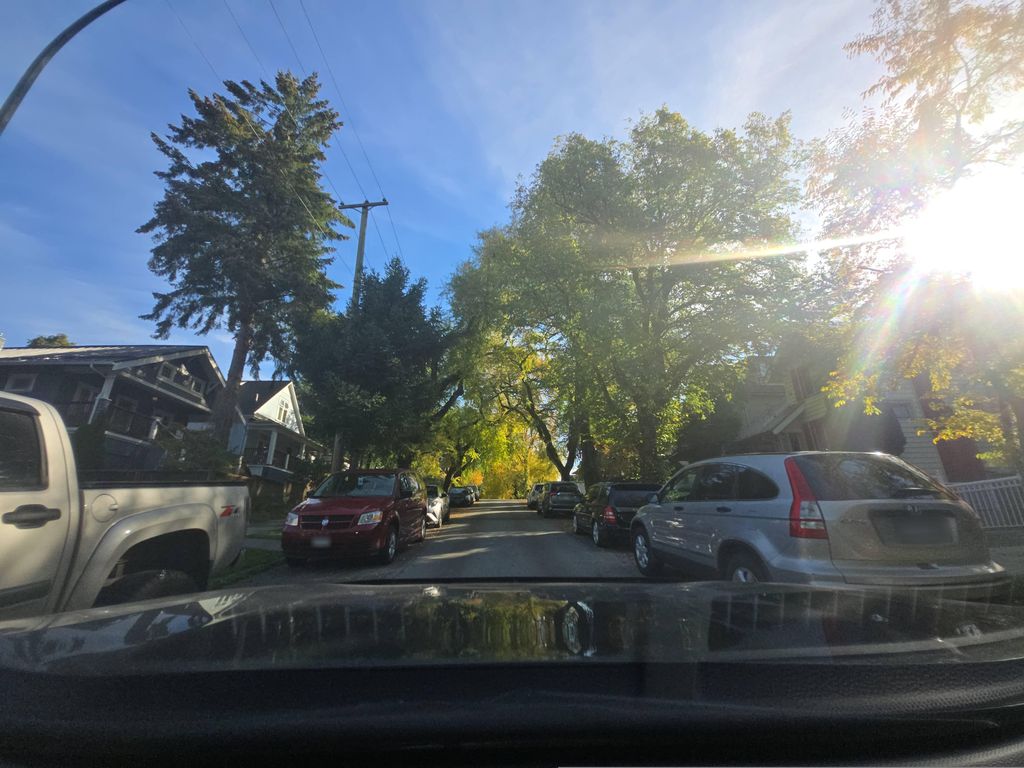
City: vancouver